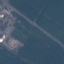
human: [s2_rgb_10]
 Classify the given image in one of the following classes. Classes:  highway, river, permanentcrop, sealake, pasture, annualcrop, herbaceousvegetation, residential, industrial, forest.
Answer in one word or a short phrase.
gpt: Highway